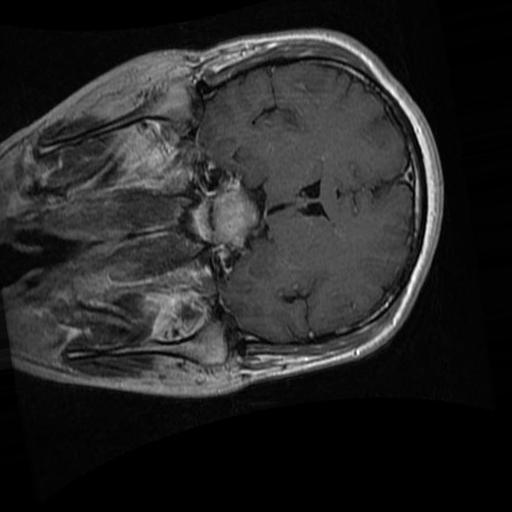
Label: brain_tumor